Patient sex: F
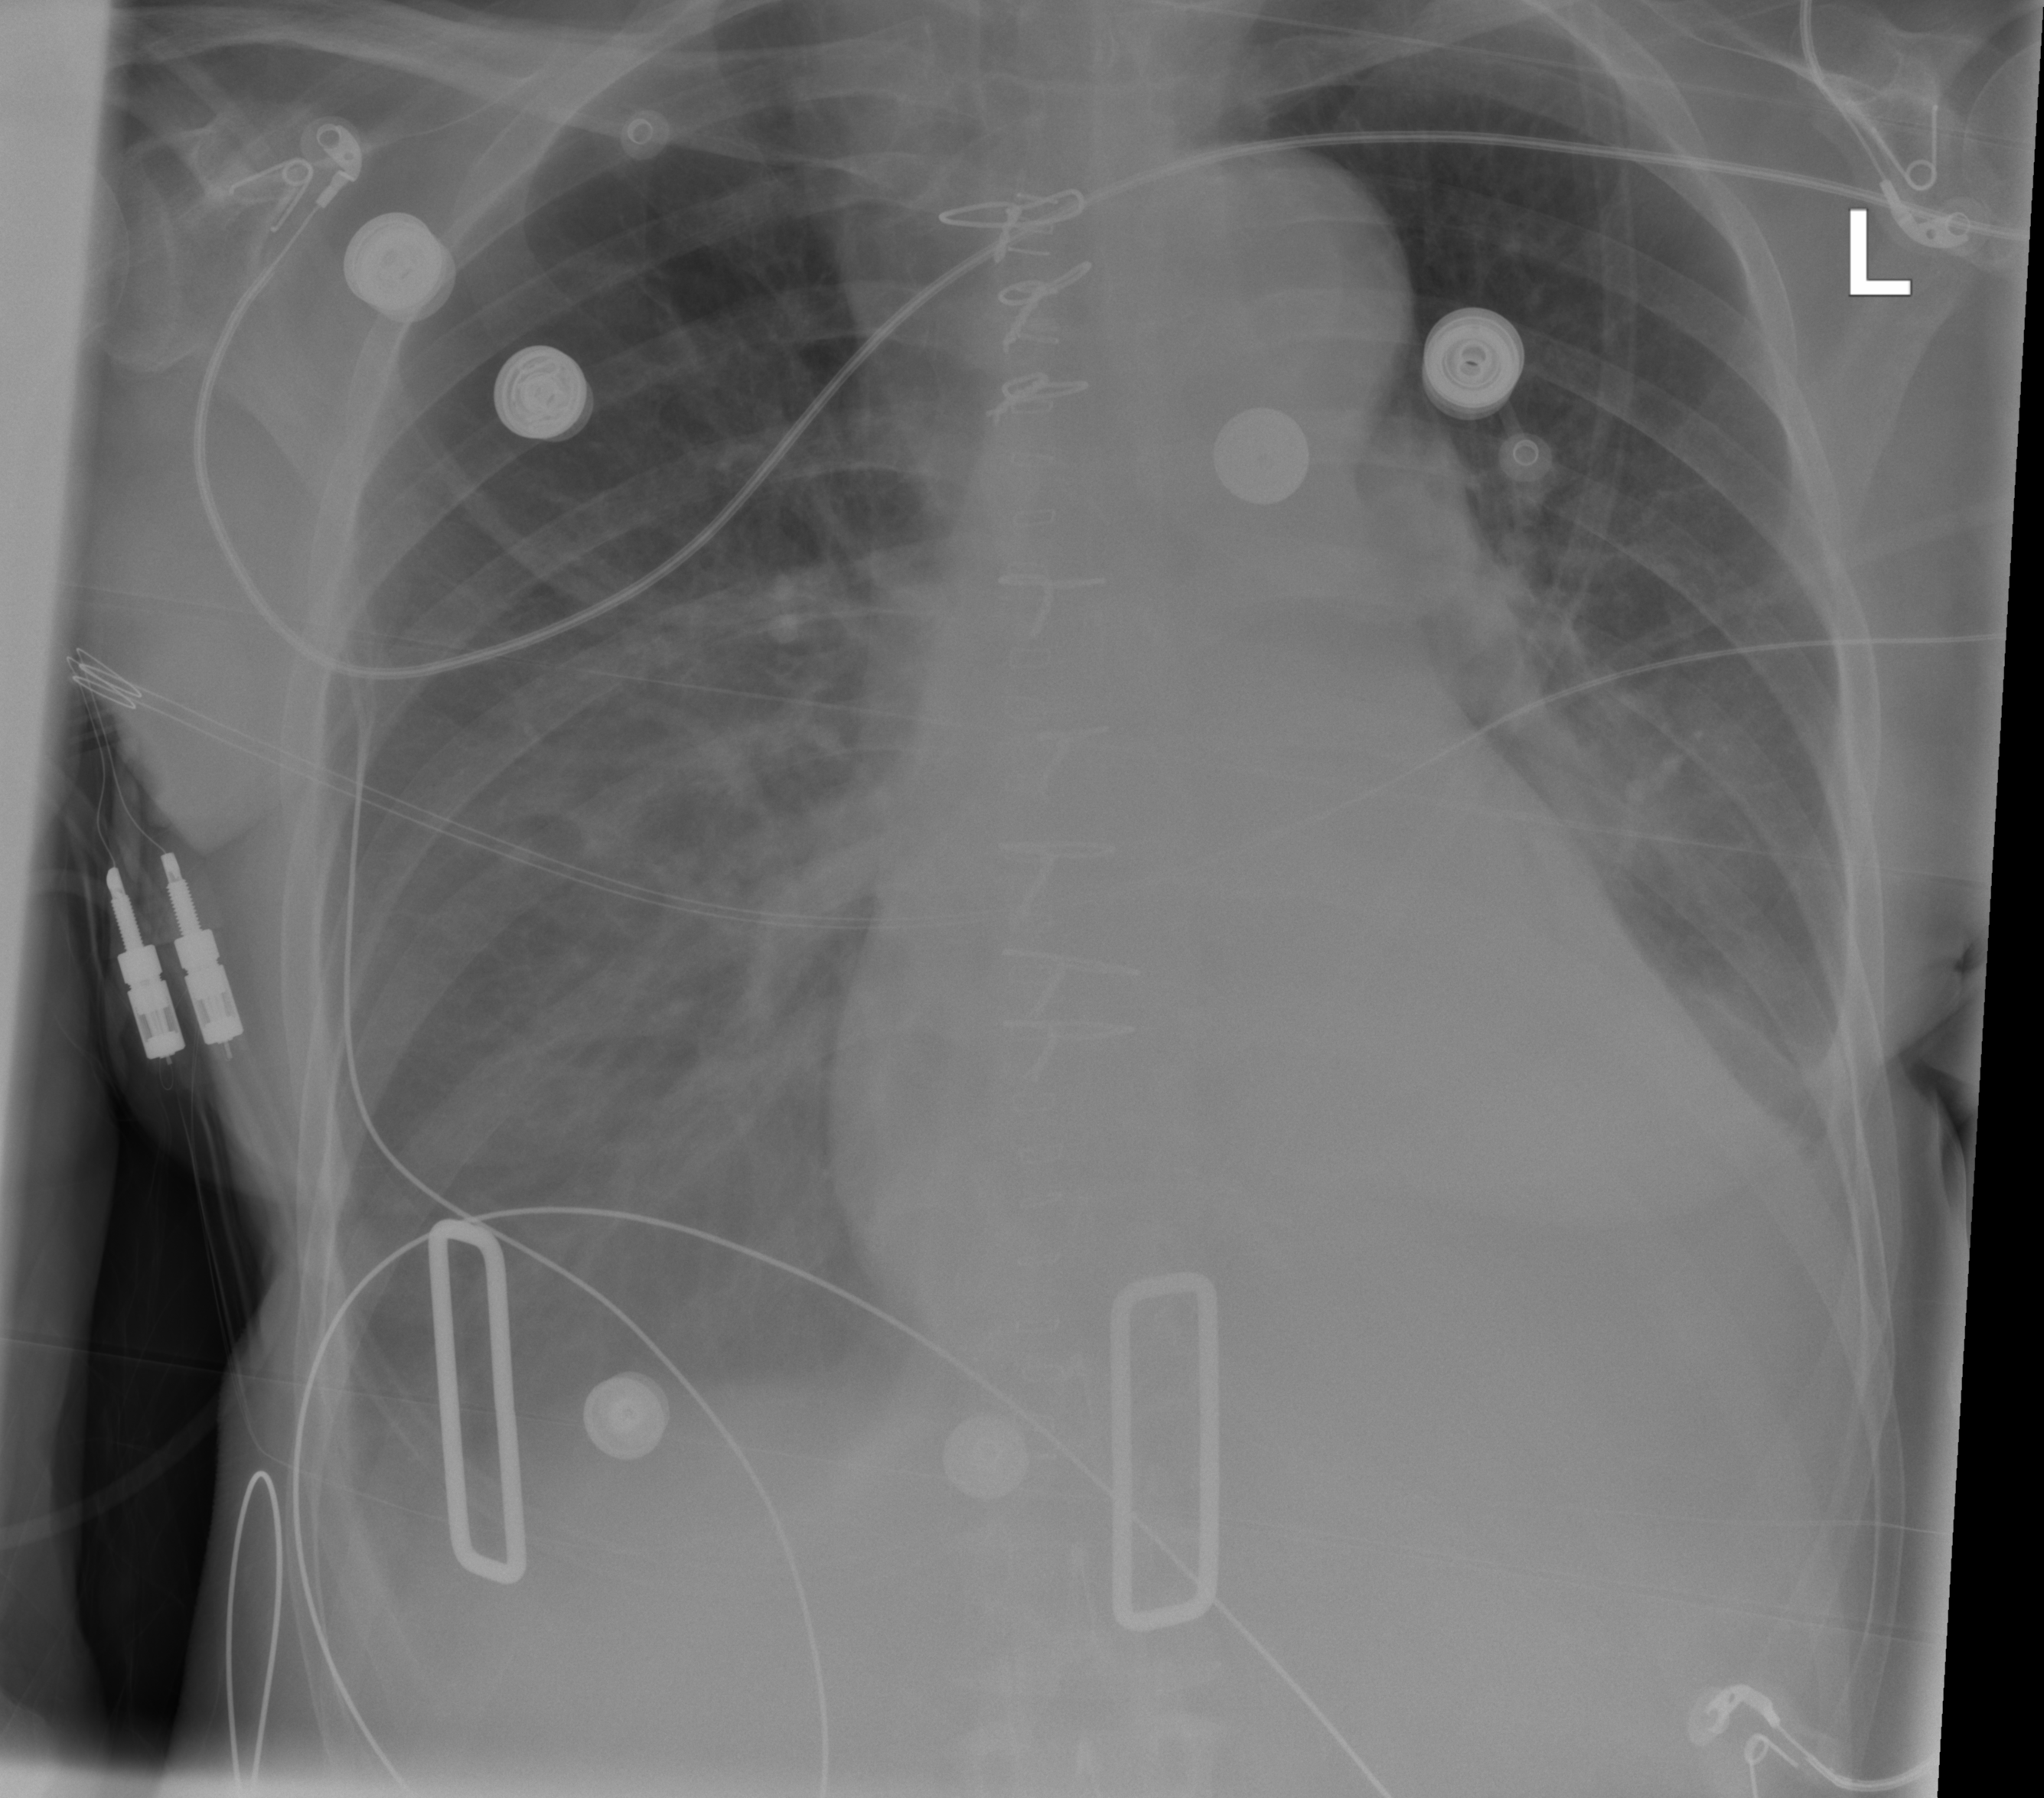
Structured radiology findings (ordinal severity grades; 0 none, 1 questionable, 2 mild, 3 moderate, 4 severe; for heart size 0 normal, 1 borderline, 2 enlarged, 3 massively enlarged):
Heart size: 1
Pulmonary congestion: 0
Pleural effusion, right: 2
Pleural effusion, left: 2
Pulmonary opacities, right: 1
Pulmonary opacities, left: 1
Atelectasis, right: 2
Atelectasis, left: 2